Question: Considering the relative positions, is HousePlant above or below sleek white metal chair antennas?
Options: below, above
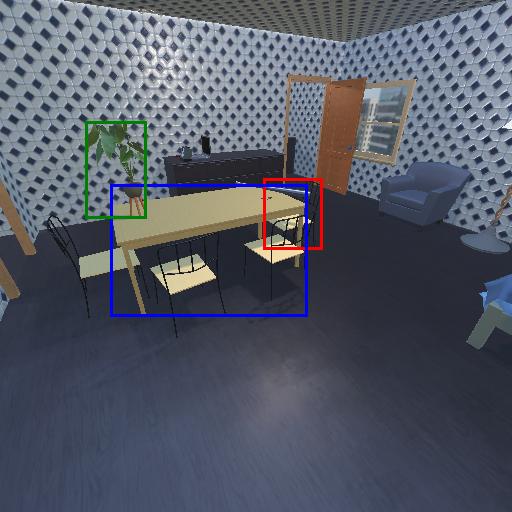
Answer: below